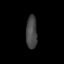
Tissue: lung
Cell type: Epithelial cells
Senescence score: 0.1747
Nuclear area (px): 354
Mean DAPI intensity: 70.565